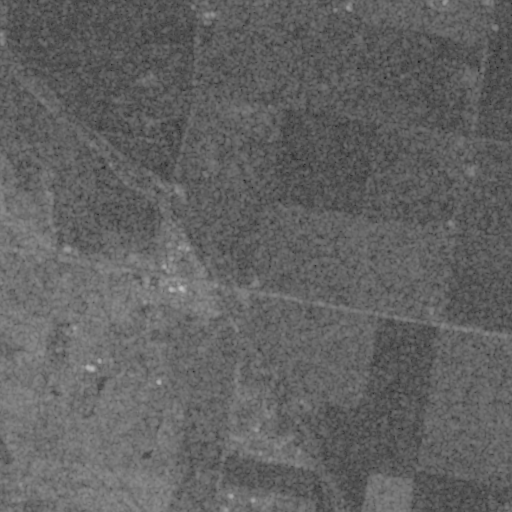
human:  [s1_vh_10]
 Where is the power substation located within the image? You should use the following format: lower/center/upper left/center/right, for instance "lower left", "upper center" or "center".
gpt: The power substation is located in the center left of the image.
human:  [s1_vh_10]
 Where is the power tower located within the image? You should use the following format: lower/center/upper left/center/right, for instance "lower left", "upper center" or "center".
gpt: The power tower is located in the lower left of the image.
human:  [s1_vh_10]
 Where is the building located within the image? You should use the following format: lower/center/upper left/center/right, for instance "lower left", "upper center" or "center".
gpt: The building is located in the center left of the image.
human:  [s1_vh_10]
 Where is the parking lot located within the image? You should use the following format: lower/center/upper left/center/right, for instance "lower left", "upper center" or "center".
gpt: There is no parking lot in the image.

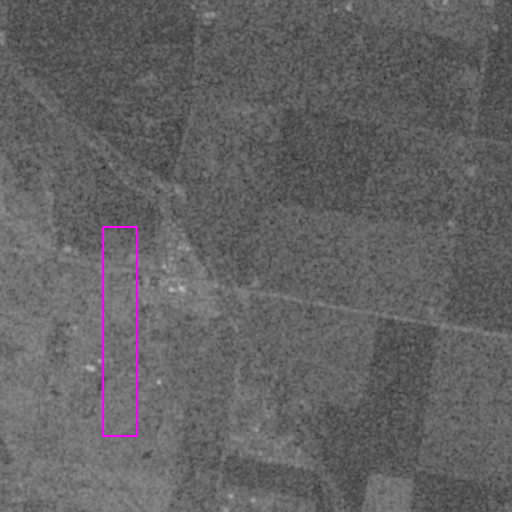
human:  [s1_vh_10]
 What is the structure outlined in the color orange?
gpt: There is no orange outline.
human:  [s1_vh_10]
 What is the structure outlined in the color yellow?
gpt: There is no structure outlined in yellow.